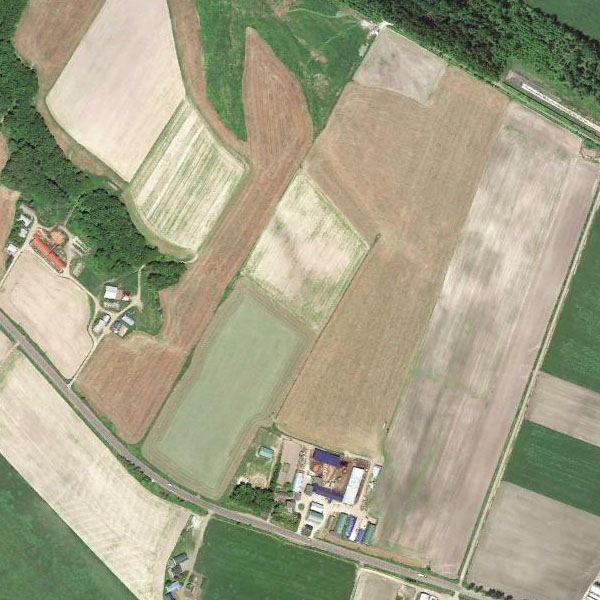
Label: Farmland